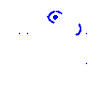
Particle: kaon